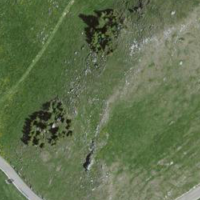
EUNIS habitat code: 23
Species observed at this site:
Androsace lactea
Sorbus aucuparia